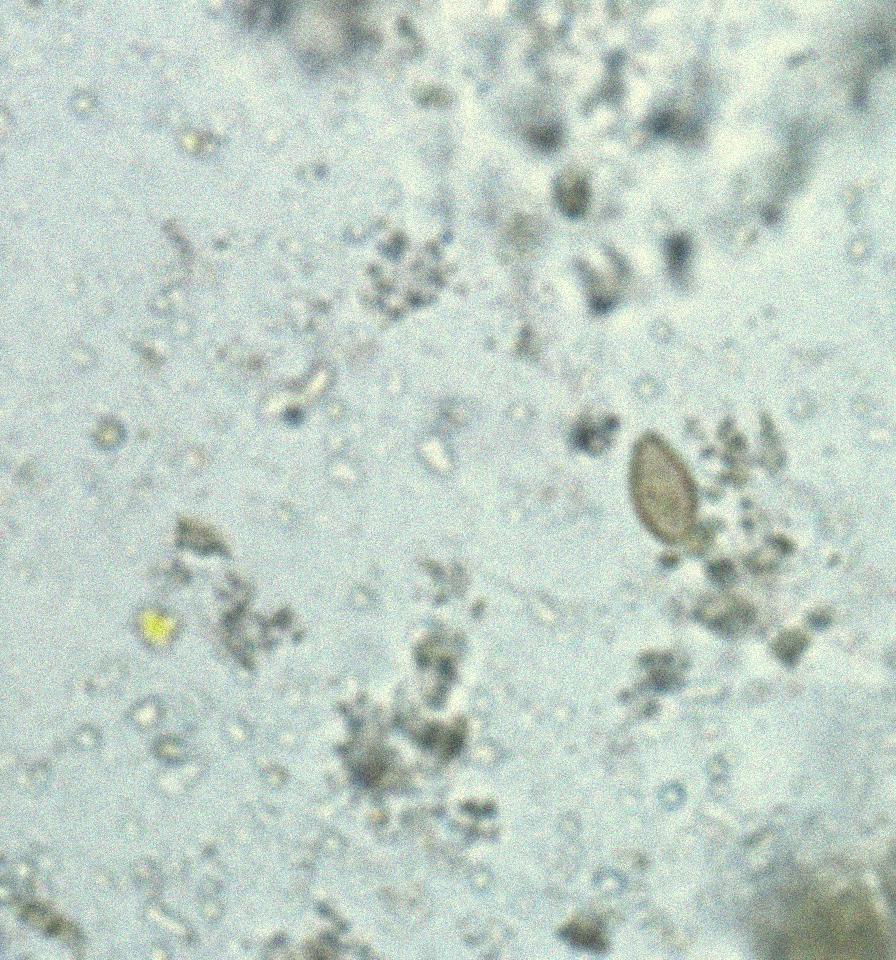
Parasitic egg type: Opisthorchis viverrine